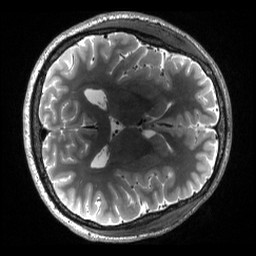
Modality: T2w
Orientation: axial
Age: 30
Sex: male
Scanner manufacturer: siemens
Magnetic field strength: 3 T
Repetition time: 3.2 s
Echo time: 0.563 s